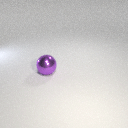
large purple metal sphere